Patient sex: M
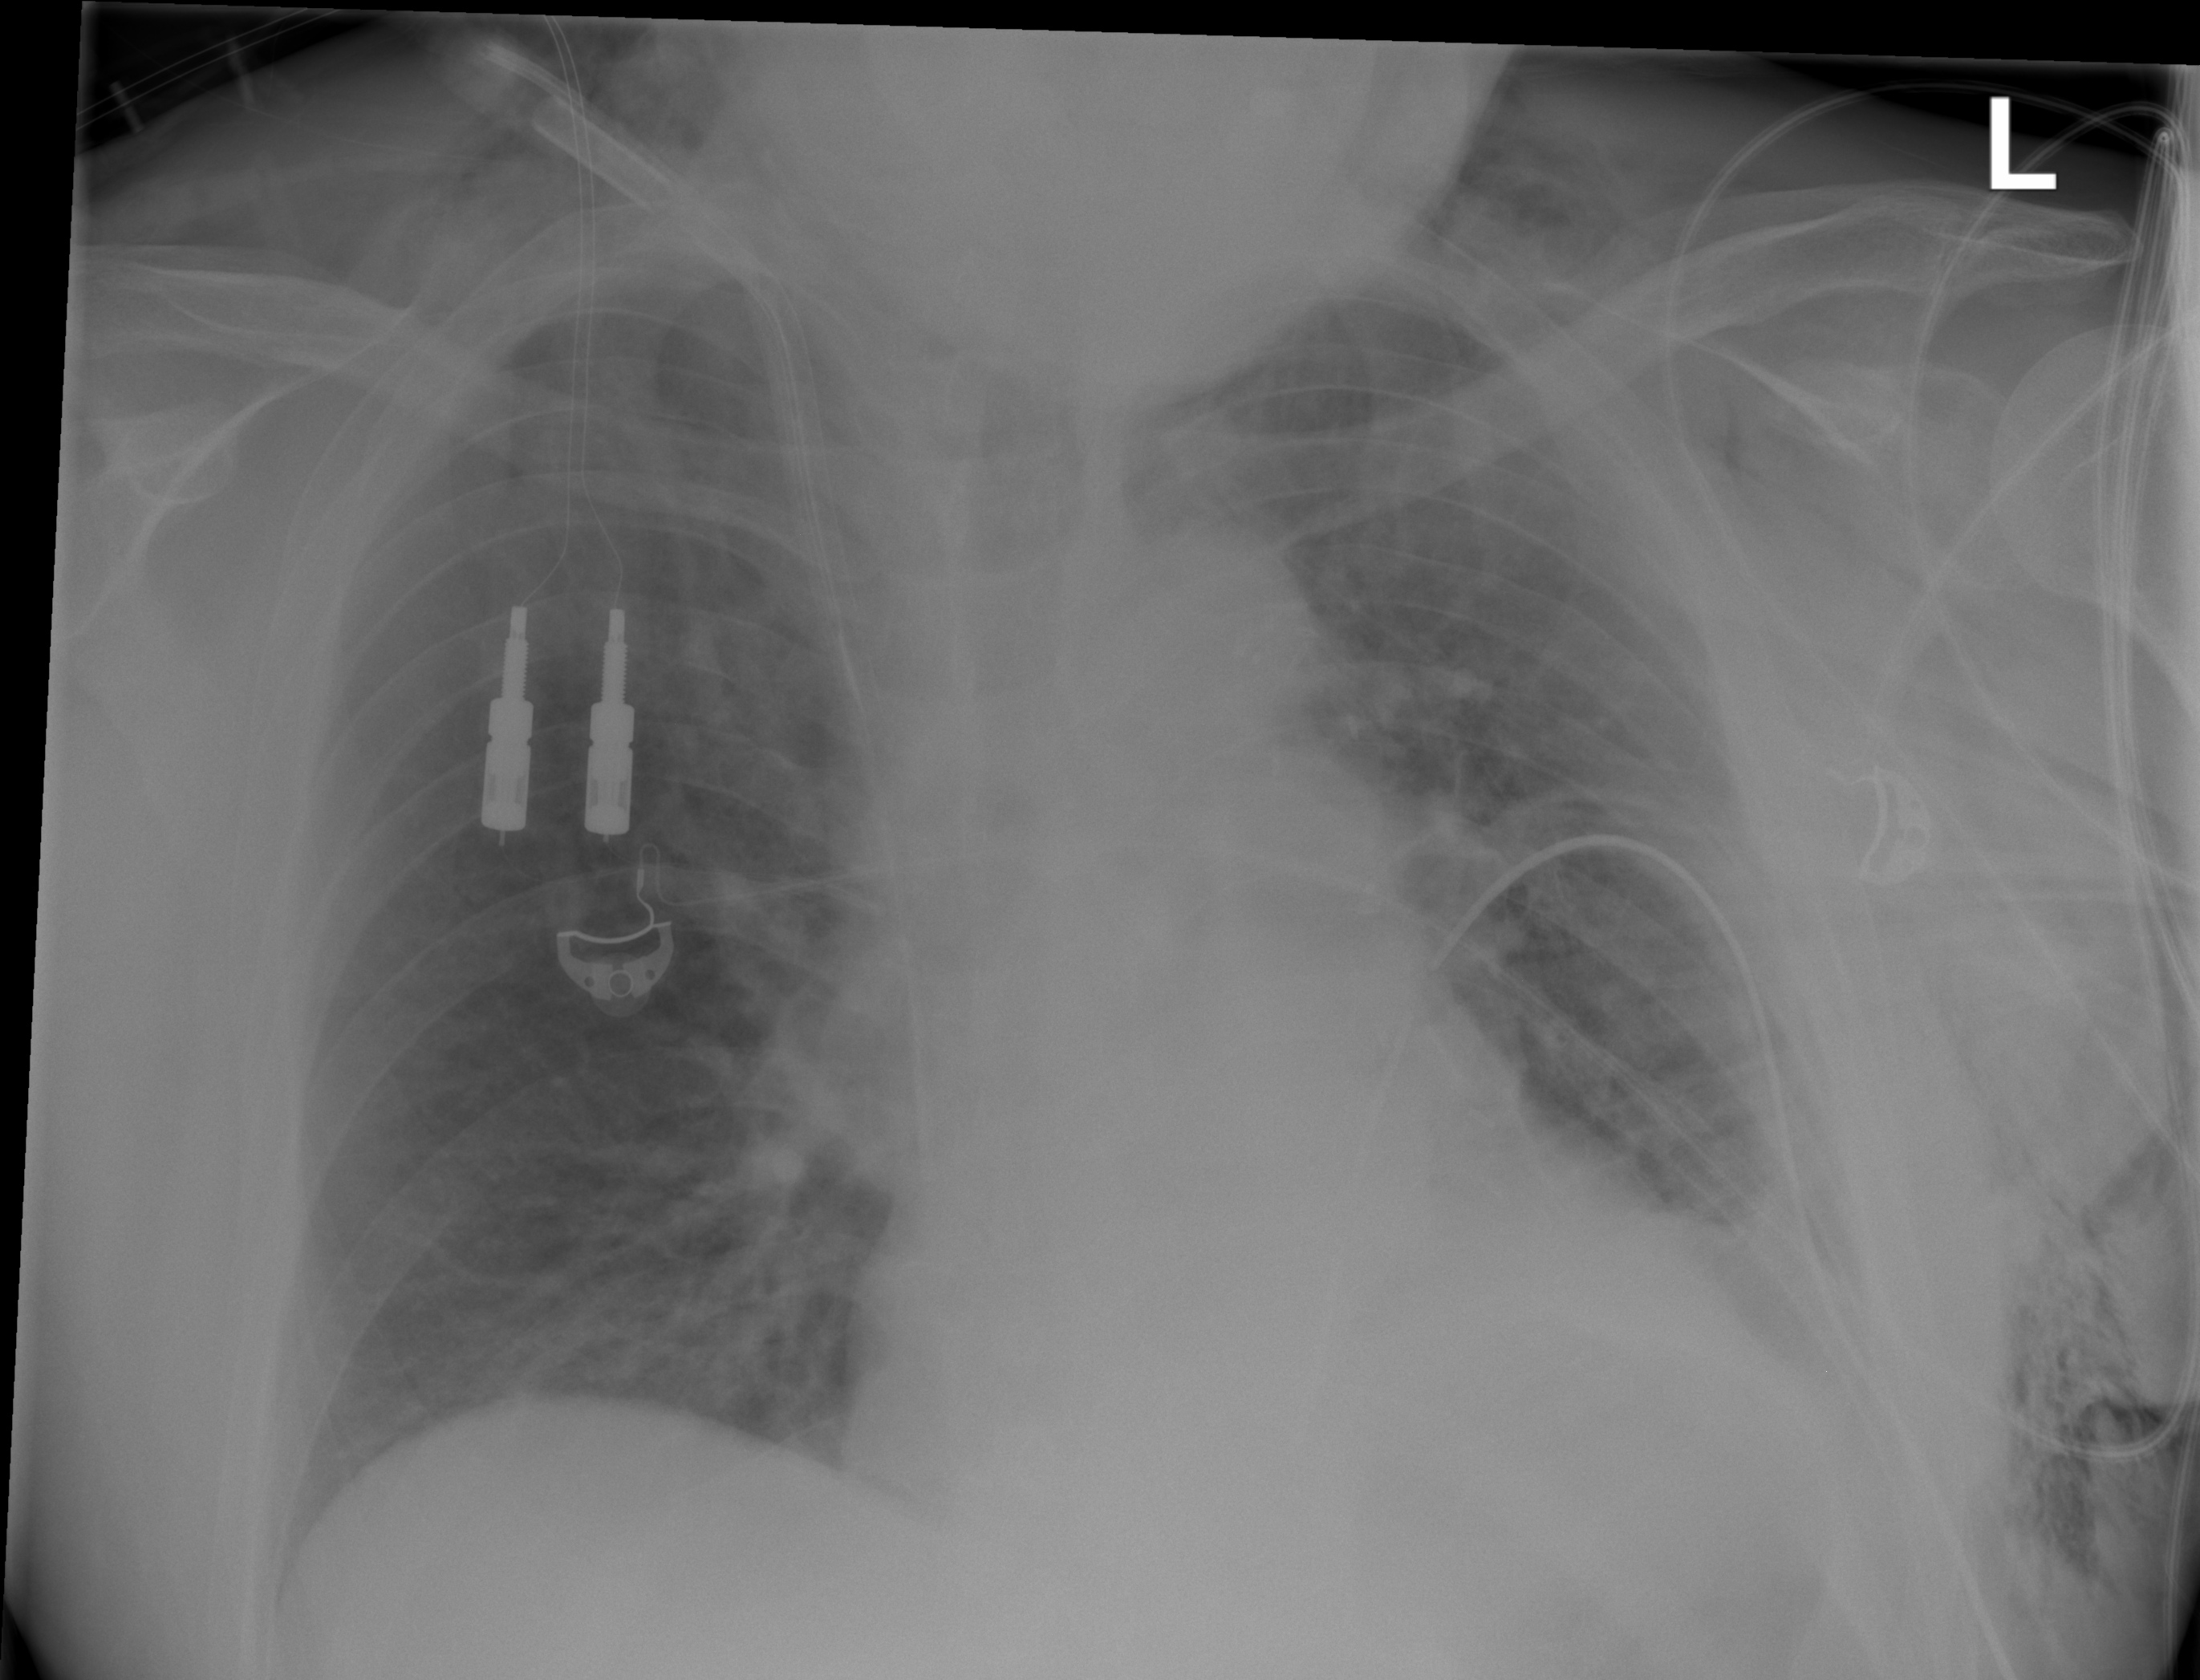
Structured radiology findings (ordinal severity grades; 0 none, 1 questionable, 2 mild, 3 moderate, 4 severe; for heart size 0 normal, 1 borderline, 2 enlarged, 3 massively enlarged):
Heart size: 0
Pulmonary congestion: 0
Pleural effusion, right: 0
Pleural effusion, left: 2
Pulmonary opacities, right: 0
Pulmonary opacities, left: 0
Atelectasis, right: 0
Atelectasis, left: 0